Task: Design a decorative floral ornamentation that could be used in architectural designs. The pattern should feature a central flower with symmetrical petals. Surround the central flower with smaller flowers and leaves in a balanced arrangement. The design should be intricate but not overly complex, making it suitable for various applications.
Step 1113:
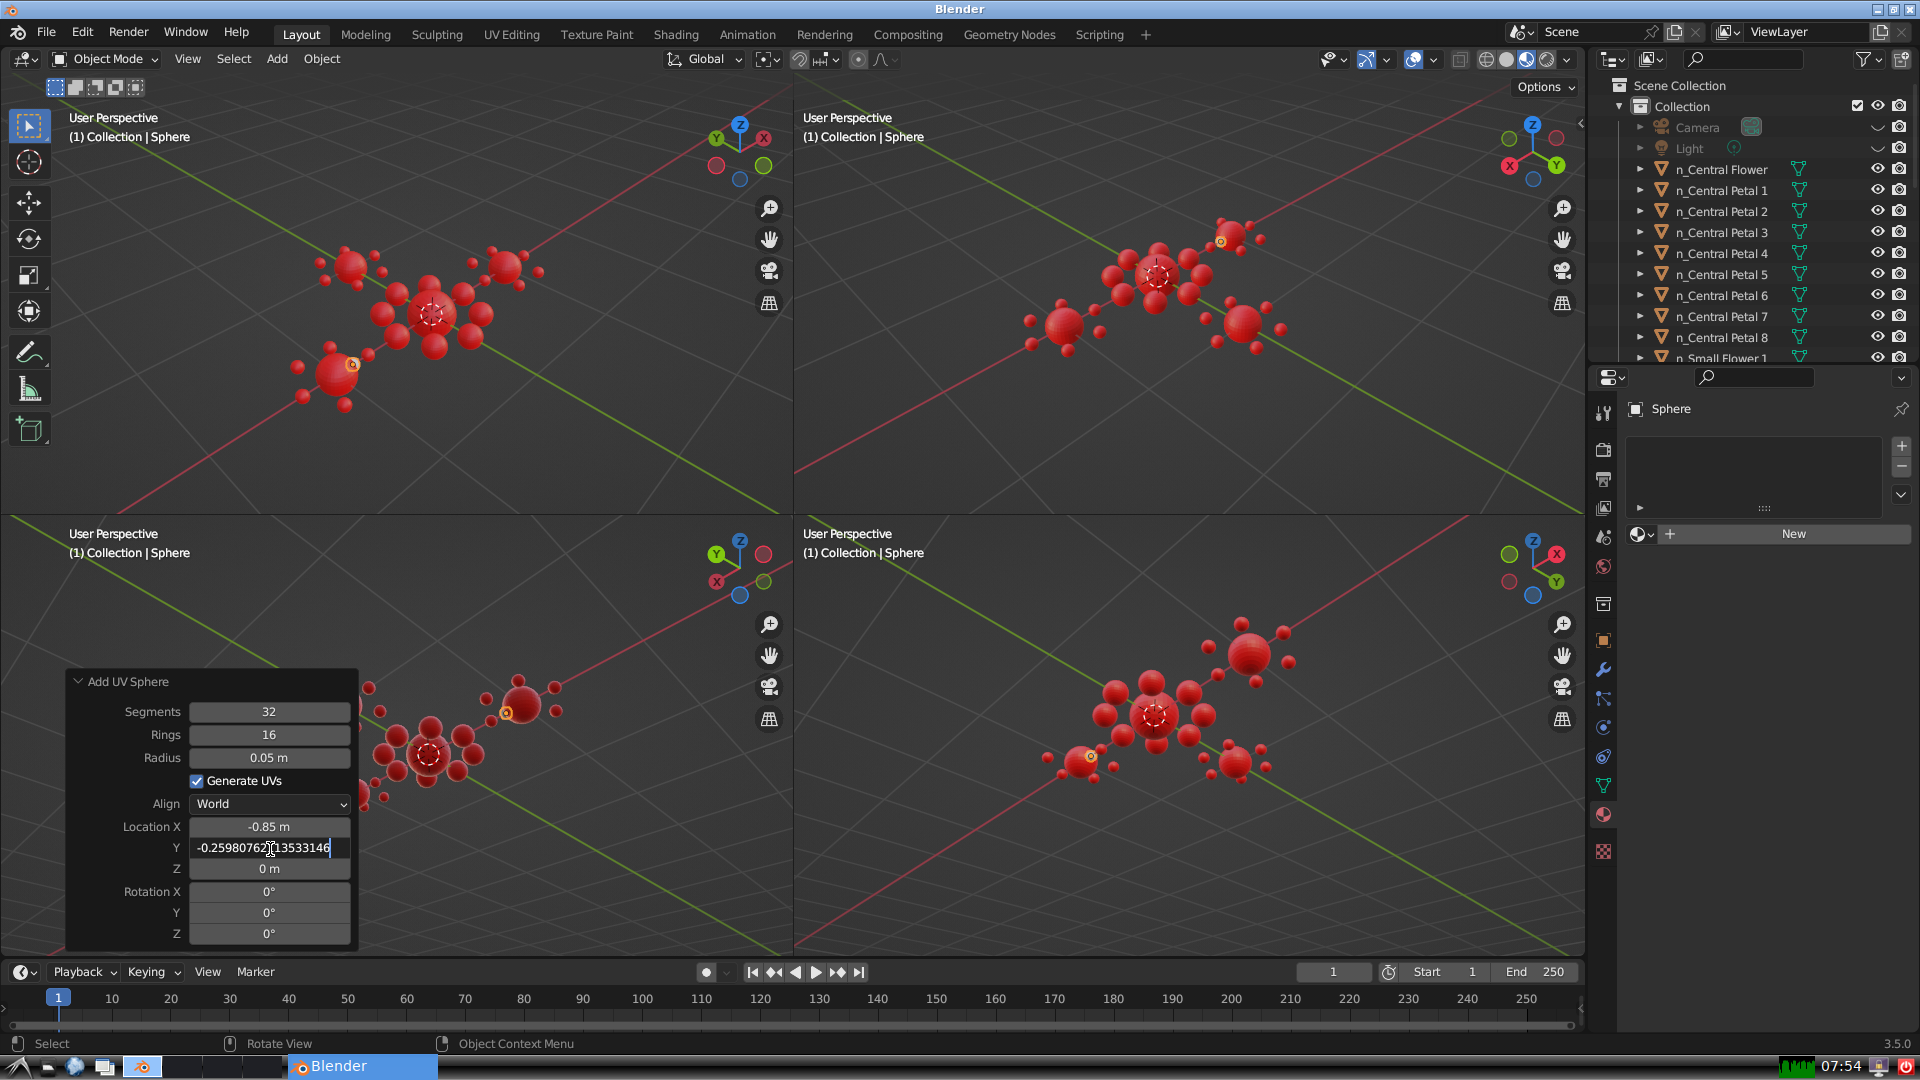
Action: {"key_press": ['Return']}